Field crop: maize
Growth stage: 1
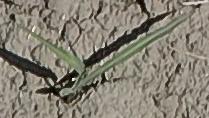
Species: sorghum